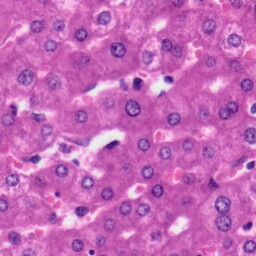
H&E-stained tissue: Liver